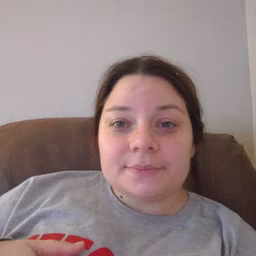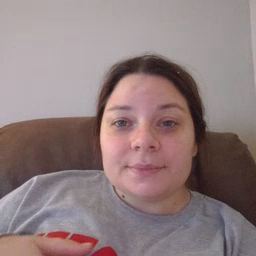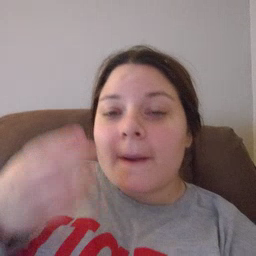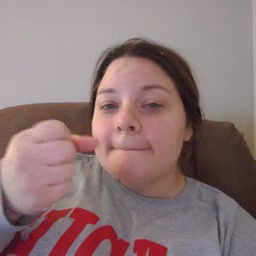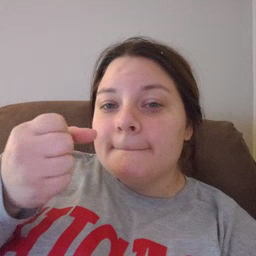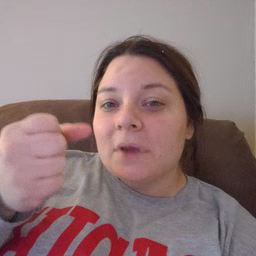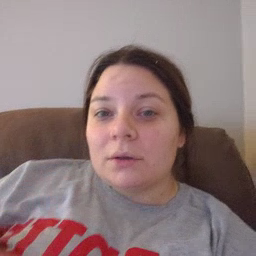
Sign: milk